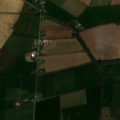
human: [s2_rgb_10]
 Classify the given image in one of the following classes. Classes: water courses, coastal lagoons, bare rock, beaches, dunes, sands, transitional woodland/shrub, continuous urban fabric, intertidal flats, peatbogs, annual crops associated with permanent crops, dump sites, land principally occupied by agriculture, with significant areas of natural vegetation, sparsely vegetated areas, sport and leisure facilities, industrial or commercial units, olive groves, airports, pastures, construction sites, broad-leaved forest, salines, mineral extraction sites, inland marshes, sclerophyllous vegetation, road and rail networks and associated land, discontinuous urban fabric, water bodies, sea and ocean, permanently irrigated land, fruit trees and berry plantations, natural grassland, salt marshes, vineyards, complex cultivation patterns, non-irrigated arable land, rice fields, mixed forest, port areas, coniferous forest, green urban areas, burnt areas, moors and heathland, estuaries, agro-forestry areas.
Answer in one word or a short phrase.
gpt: non-irrigated arable land, pastures, broad-leaved forest